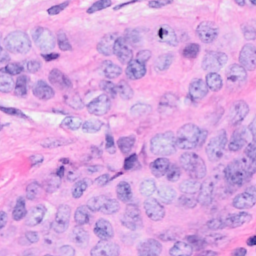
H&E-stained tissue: Breast